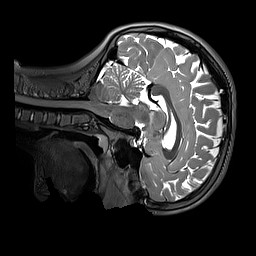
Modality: T2w
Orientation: sagittal
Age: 10
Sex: female
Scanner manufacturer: siemens
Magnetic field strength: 3 T
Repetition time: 3.2 s
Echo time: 0.408 s